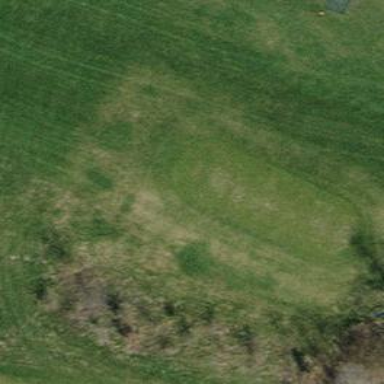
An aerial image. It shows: Golf tee on grassy land.